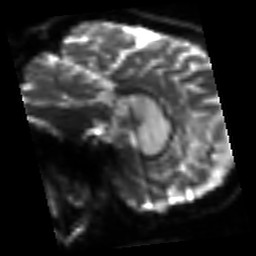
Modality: sbref
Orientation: sagittal
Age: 56
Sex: male
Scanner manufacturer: siemens
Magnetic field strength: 3 T
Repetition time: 3.2 s
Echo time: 0.081 s